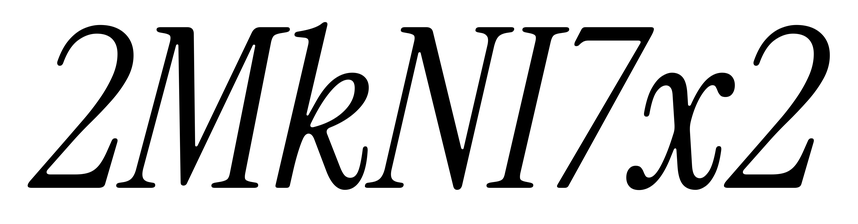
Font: InstrumentSerif-Italic